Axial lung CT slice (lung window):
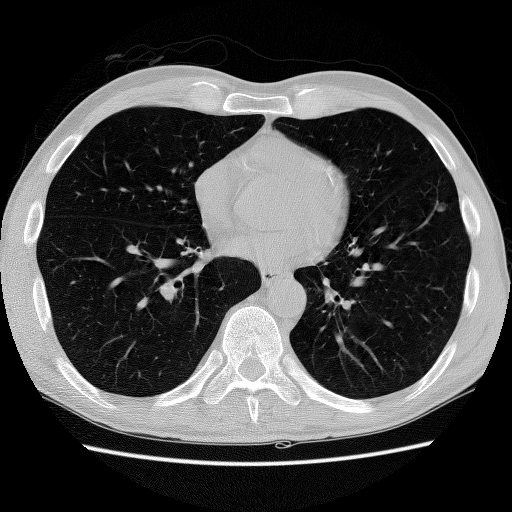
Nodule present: yes
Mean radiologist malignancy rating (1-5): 3.75